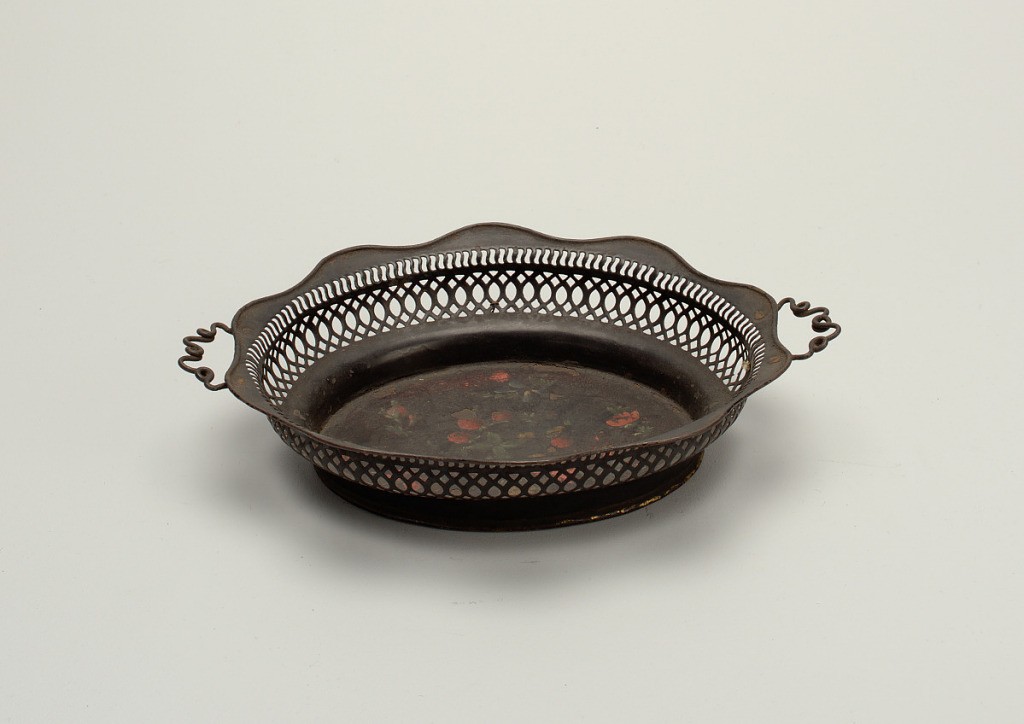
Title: Basket
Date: ca. 1820
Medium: Enameled tôle
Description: Oval, shaped sides and shaped edge, twisted wire handles. Sides pierced. Black field, decorated in inside of bottom with roses, in pink and green.